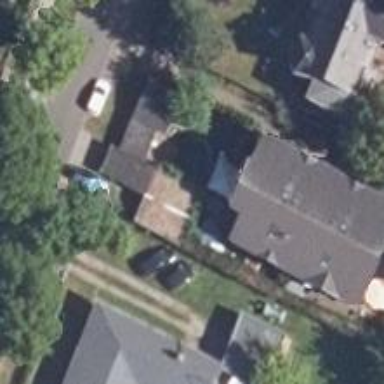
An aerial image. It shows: Simple house.